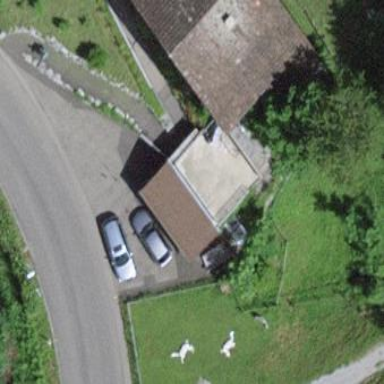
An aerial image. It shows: Garage.